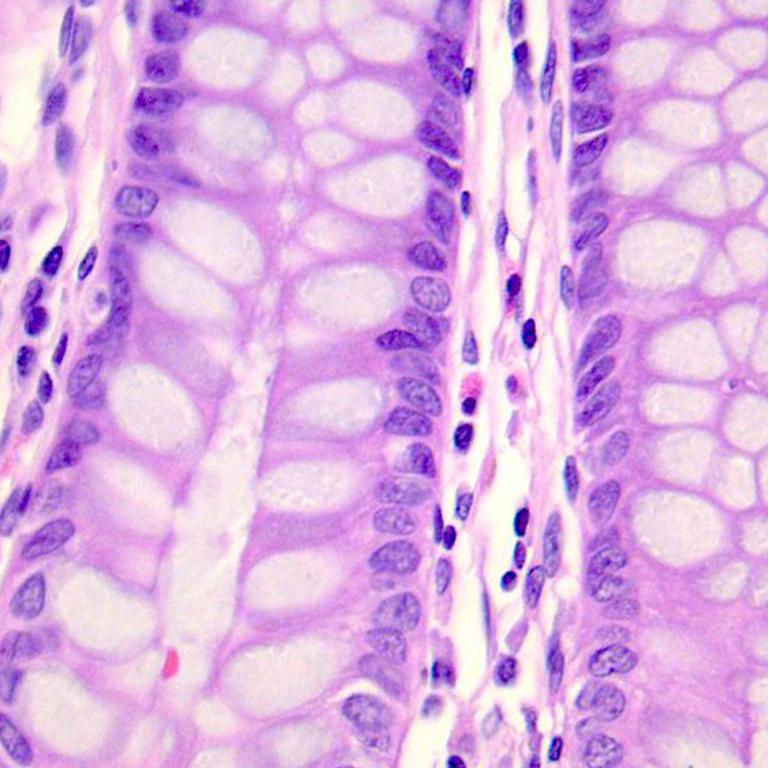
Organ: colon
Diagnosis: benign